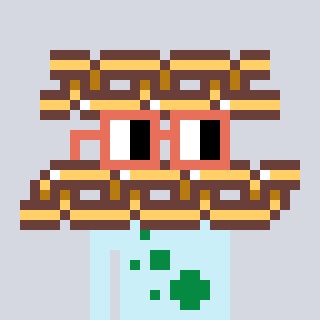
a pixel art character with square orange glasses, a chain-shaped head and a cold-colored body on a cool background